Question: I have the form in drupal7.
What i need is: i have category and sub category . I have to list these in checkboxes like

I used the code as
'''
$form['rate_the_room']['talent'] = array(
'#prefix'=>'<h1>category:</h1>',
'#type' => 'checkboxes',
'#options' => $sub_tal,
);
'''
Here $sub_tal is an array. If it is the single dimensional array it works fine. Here how to pass an array(The category , sub categories are came from db). How to maintain this structure with this code.
Please help me thanks.
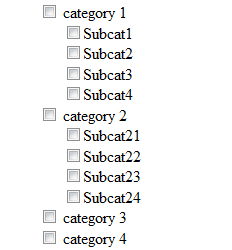
Answer: Is there any particular reason why these all need to be in one form element? If your data is set up properly, you can simply loop through them and create elements in a somewhat organized fashion.
'''
function my_test_form($form_state) {
// Assuming you have your data in a format like this
$categories = array(
'cat1' => array(
'#title' => 'category 1',
'sub1' => 'Subcat1',
'sub2' => 'Subcat2',
),
'cat2' => array(
'#title' => 'category 2',
'sub21' => 'Subcat21',
'sub22' => 'Subcat22',
),
'cat3' => 'category 3',
);
$elements = array();
foreach ($categories as $cat => $data) {
// If multidimensional, create parent and loop through children
if (is_array($data)) {
$elements[] = array(
'#type' => 'checkbox',
'#title' => $data['#title'],
'#return_value' => $cat,
);
foreach (element_children($data) as $subcat) {
$elements[] = array(
'#type' => 'checkbox',
'#title' => $data[$subcat],
'#attributes' => array(
'style' => 'margin-left: 2em',
),
'#return_value' => $cat . '-' . $subcat,
);
}
}
// Else, just create top level
else {
$elements[] = array(
'#type' => 'checkbox',
'#title' => $data,
'#return_value' => $cat,
);
}
}
// Group all of these elements together. They'll be submitted into the same array.
$form['categories'] = $elements;
$form['categories']['#tree'] = TRUE;
$form['categories']['#prefix'] = '<div style="font-weight:bold" class="label">' . t('Checkboxes title') . ':</div>';
$form['submit'] = array(
'#value' => t('Submit me'),
'#type' => 'submit',
);
return $form;
}
function my_test_form_submit($form, &$form_state) {
$submitted_values = array_filter($form_state['values']['categories']);
}
'''

And when the form is submitted, assuming some checkboxes were checked, '$submitted_values' looks like this:
'''
array('cat2', 'cat2-sub21', 'cat2-sub22')
'''
You can change the values of the checkboxes submitted to the submit handler by changing the '#return_value' attribute that I set on each checkbox above.
The submitted values are grouped together not only because they are all within the '$form['categories']' section, but also because '#tree' is set to 'TRUE'.